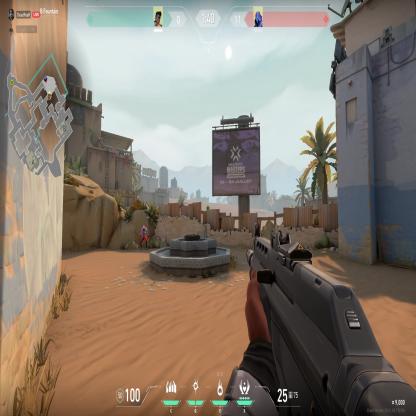
Label: enemy